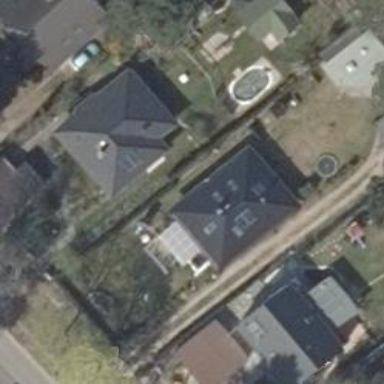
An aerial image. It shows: Simple and straightforward house.